Question: Ok so what I want to be able to do is to create a custom scrollview that will encompass my ribbon that adds has the a scroll right button to the ribbon and hides the scroll bar. An example of what I want to do:

I my thoughts are to wrap the ribbon control in a scrollviewer and then to style it like the following...
'''
<UserControl.Resources>
<Style x:Key="PlanogramOrganiser_RibbonHomeTabStyle"
TargetType="ScrollViewer">
<Setter Property="VerticalScrollBarVisibility" Value="Hidden"/>
<Setter Property="HorizontalScrollBarVisibility" Value="Auto"/>
</Style>
</UserControl.Resources>
'''
Can anyone suggest how to go about moving the buttons to the right and left of the control/hiding the scroll-bar but showing the buttons I would go about this?
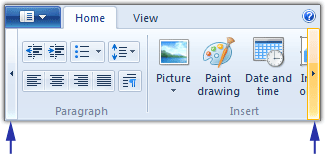
Answer: While the template of the Ribbon control is very complicated, this is still do able, but with a LOT of effort.
You are better off starting with Blend in a Blank WPF project, throw a Ribbon on the main view, right click it to edit a copy of it's template. Blend will auto generate you a copy of the template source code.
From there, you can find the main buttons area panel which you will want to wrap into a ScrollViewer.
Of course your ScrollViewer's template needs to be customized too. The default ScrollViewer's template is basically a Grid that has the horizontal scroll bar in the 2nd row at the bottom and the vertical bar in the 2nd column to the right.
The easiest way to customize the ScrollViewer's template is, IMO, to get rid of the vertical scroll bar first, then overlay the content area on top of the horizontal scroll bar so that they have the same height. The content area should have a left and right margin the same width as the 2 arrow buttons so that you can still see them.
Then you just need to re-style the scroll bar buttons to look like the ones in your image.
As I said, this is doable but requires a lot of efforts.